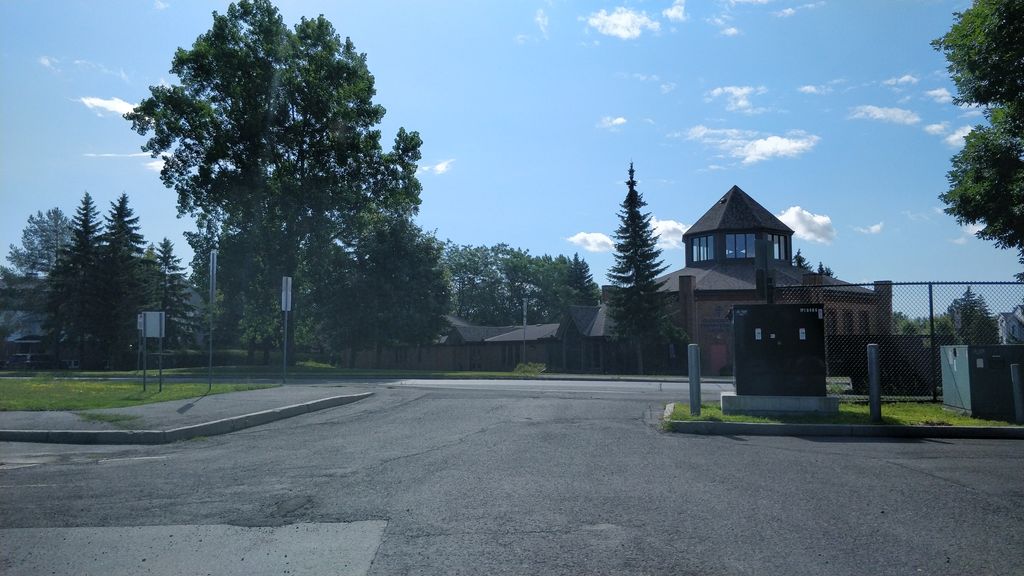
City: ottawa-gatineau